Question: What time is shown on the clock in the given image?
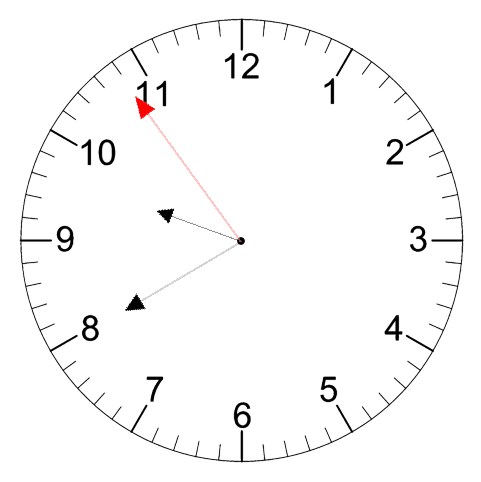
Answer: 09:39:54